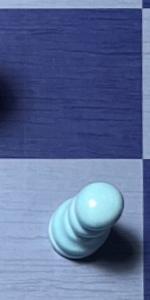
Label: Pawn_White